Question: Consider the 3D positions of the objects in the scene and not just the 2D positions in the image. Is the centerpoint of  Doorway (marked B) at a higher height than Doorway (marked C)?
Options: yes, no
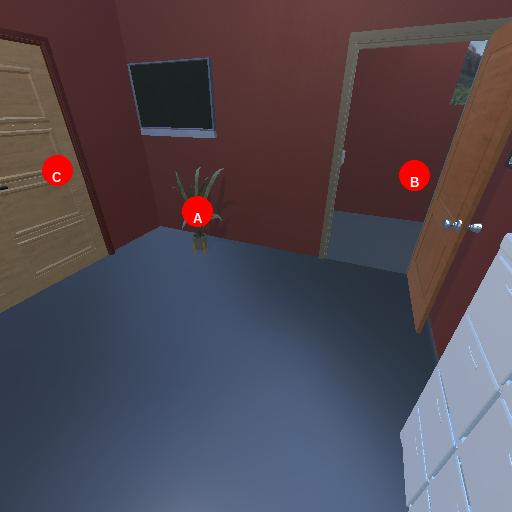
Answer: yes